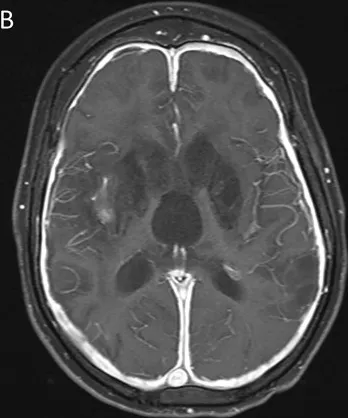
Cerebral magnetic resonance imaging (cMRI) of the index patient at age 10. T1-weighted,. Axial. Plane depicting the hypertrophic pachymeningitis with bilateral basal ganglia, midbrain and cortical lesions. Note the postinfectious internal hydrocephalus.
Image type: radiology (mri)